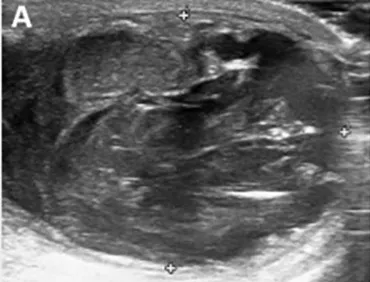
(A) Ultrasound examination of the scrotum revealed a mainly cystic, heterogeneous echogenic mass occupying most of the left testicle. The tumor had a clear boundary, regular morphology, and disordered internal echo.
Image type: radiology (ultrasound)